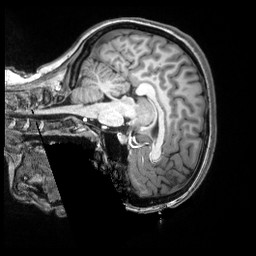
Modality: T1w
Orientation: sagittal
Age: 20
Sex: female
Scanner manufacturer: siemens
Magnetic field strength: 3 T
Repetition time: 2.53 s
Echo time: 0.0033 s